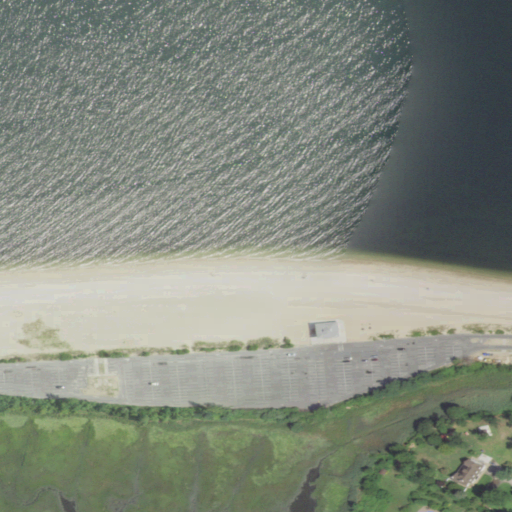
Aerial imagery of beach in New York named Stehli Beach containing open water, barren land, herbaceous wetlands, high intensity development, medium intensity development, open development, and low intensity development